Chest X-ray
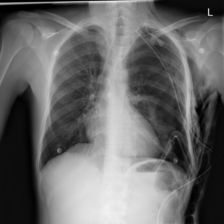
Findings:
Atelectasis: negative
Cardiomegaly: negative
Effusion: negative
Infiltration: negative
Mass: negative
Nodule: negative
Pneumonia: negative
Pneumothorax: positive
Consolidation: negative
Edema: negative
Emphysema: negative
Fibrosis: negative
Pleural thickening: negative
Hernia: negative